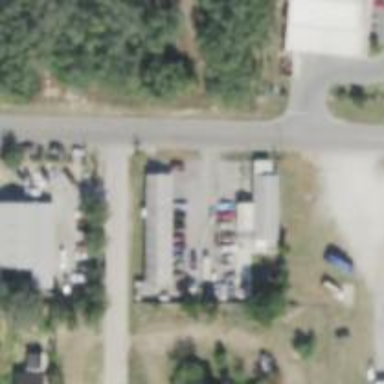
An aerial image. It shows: Parking space.